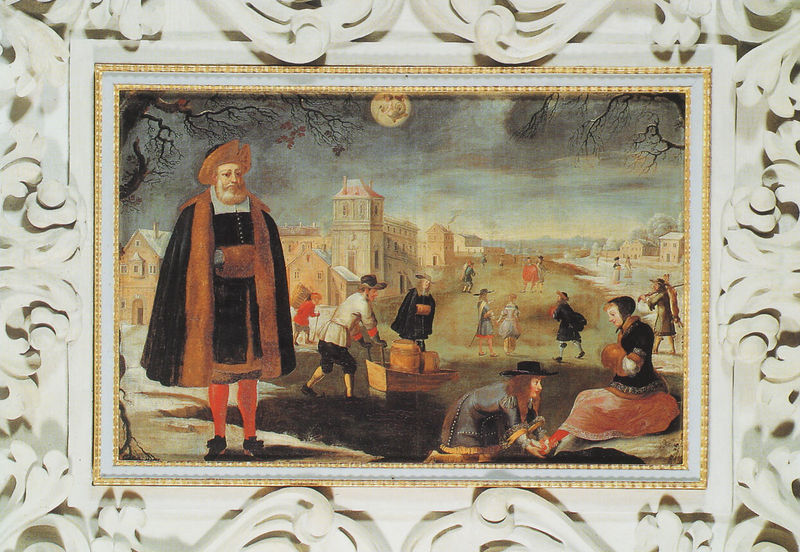
Titel: Festsaal des Klosters St. Benedikt
Künstler: Kaspar Feichtmayr
Standort: Benediktbeuern, Kloster St. Benedikt (EU - D - Bayern - Oberbayern)
Schlagwörter: baum, gemälde, mann, fluss, frauen, menschen, stadt, frau, eis, rot, pelz, rahmen, mantel, turm, winter, stadtansicht, mond, muff, vollmond, gefroren, schlittschuh, eislaufen